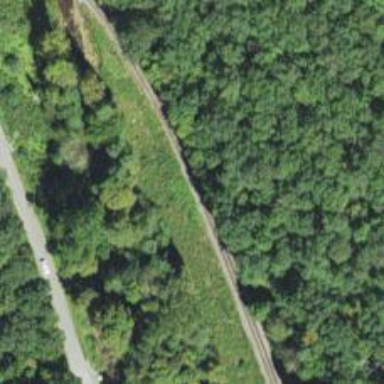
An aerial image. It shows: Preserved railway.